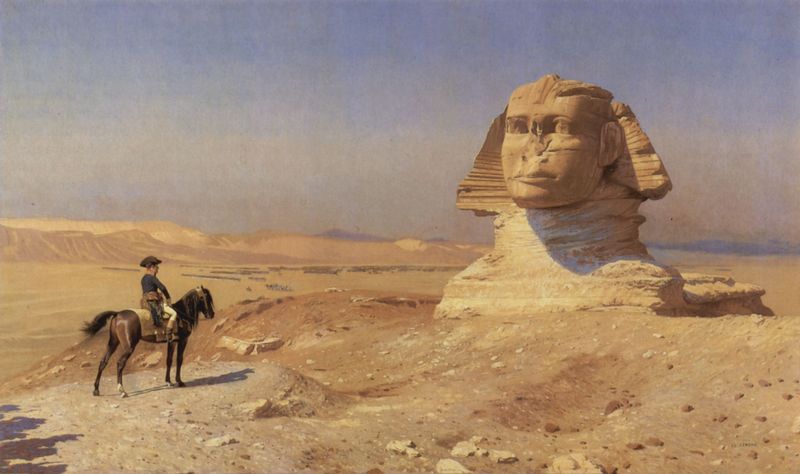
Titel: Ödipus (?)
Künstler: Jean Léon Gérôme
Standort: San Simeon
Institution: Hearst Memorial Castle
Schlagwörter: blau, felsen, gemälde, himmel, mann, schatten, weiß, wolken, gelb, landschaft, ocker, sand, sitzen, braun, frankreich, hut, licht, mund, nase, ohr, blick, beige, hose, augen, stehen, stein, steine, ferne, horizont, hügel, weite, sonne, pferd, reiter, skulptur, rappe, reiten, sattel, schwanz, schweif, zaumzeug, zügel, afrika, berge, dünen, fels, hang, sahara, wüste, dunst, violett, geröll, wolkenlos, amerika, böschung, querformat, soldaten, woken, foto, ruine, antike, orient, denkmal, uniform, soldat, schrecken, napoleon, dreispitz, offizier, armee, heer, betrachten, sandstein, kavallerie, general, entdecker, orientalismus, hengst, araber, verfallen, sphinx, monument, franzose, ägypten, ägypter, zerfallen, gerome, beschädigt, truppen, äthiopien, pharao, pharaonen, spinx, gizeh, belb, frevel, kalksandstein, nofrothete, ägpten